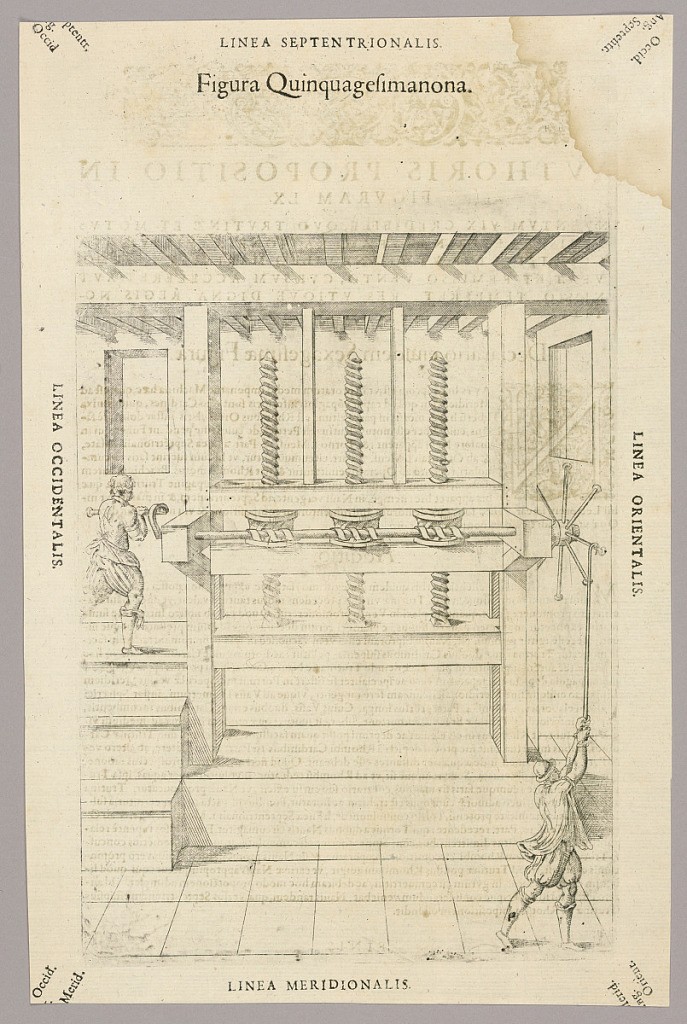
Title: Plate LIX from Theatrum instrumentorum et machinarum
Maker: Julio Paschale
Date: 1582
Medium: Woodcut on paper
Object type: Print
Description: Machine of axel and screws to raise blocks of wood or marble. Two men turn the axel, lower right, and left. Indoors. Description in Latin on verso of 1949-152-256.